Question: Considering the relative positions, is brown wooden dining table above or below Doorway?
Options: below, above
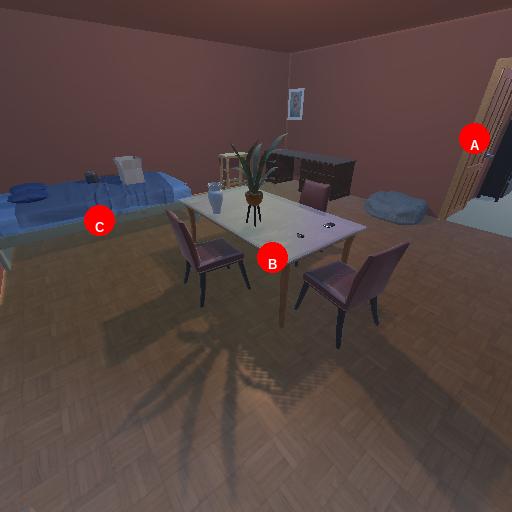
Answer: below